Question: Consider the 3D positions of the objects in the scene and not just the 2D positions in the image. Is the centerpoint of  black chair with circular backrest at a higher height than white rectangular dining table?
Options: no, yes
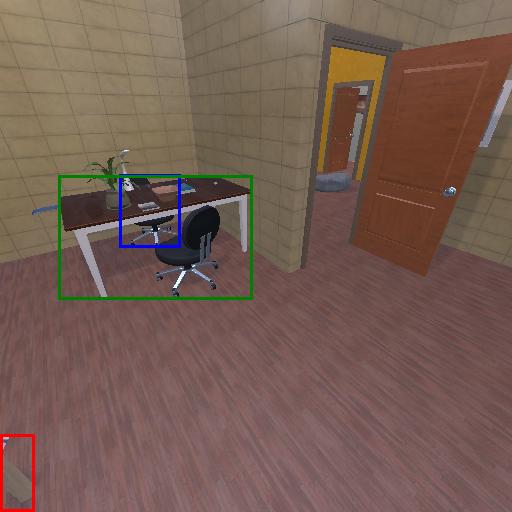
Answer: no